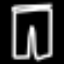
Label: pants